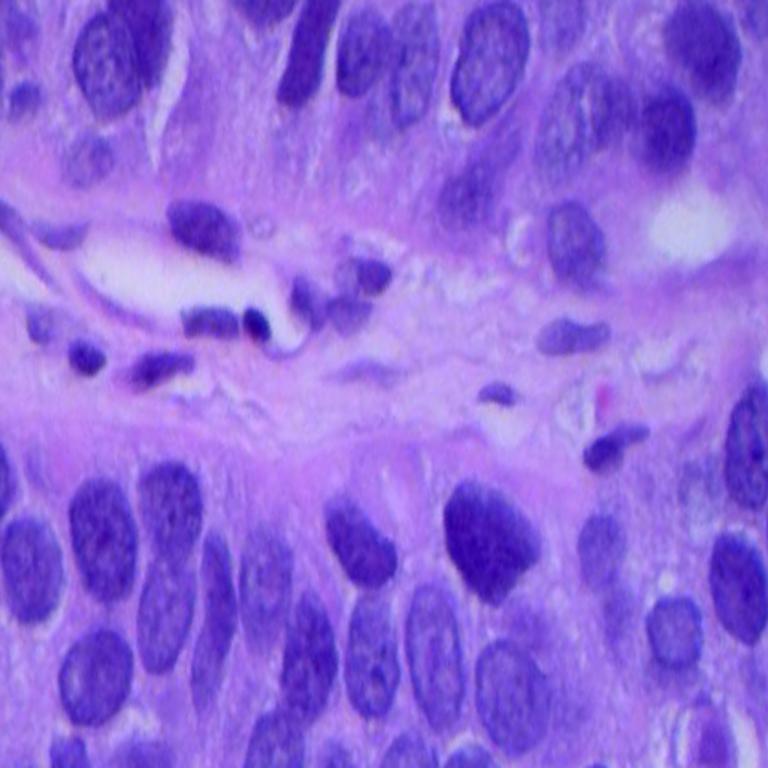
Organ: lung
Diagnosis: squamous carcinomas